Question: I have the following SQL Query and I have tried to convert it to LINQ but without any success:
'''
select
at.financialaccountid,
SUM(creditamount)-SUM(debitamount)
from account_transactions at
where at.financialaccountid = 47
and ledgervisible = 1
GROUP BY at.financialaccountid
'''

Hope someone can guide me on this.
Thanks.
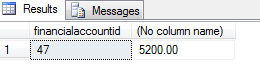
Answer: The following should be a comparable C# LINQ implementation:
'''
class AccountTransaction
{
public int FinancialAccountId { get; set; }
public bool LedgerVisible { get; set; }
public decimal CreditAmount { get; set; }
public decimal DebitAmount { get; set; }
}
var transactions = new List<AccountTransaction>();
var results = from at in transactions
where at.FinancialAccountId == 4 && at.LedgerVisible == true
group at by at.FinancialAccountId into g
select new
{
FinancialAccountId = g.Key,
Delta = g.Sum(x => x.CreditAmount) - g.Sum(x => x.DebitAmount)
};
'''